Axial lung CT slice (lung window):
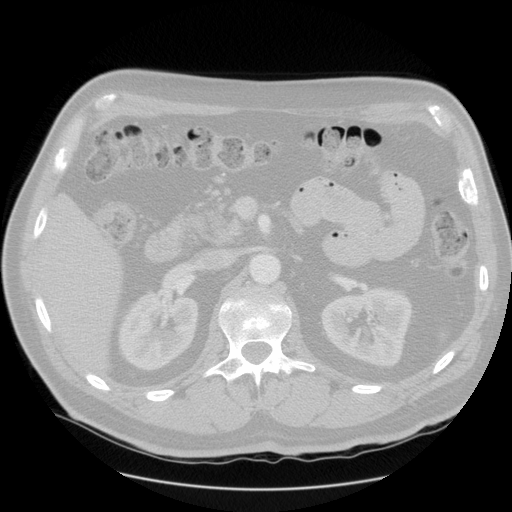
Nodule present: no